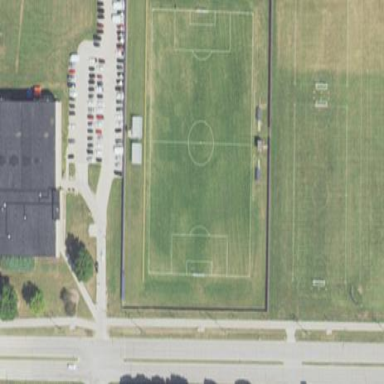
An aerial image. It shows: Soccer pitch for outdoor sports and leisure activities.